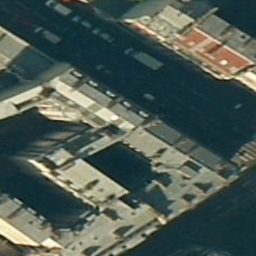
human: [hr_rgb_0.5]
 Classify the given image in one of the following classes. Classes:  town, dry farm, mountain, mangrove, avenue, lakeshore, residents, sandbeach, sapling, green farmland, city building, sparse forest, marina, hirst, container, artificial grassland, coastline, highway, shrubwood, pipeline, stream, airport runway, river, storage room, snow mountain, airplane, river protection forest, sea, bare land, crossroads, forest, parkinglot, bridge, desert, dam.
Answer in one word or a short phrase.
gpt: city building